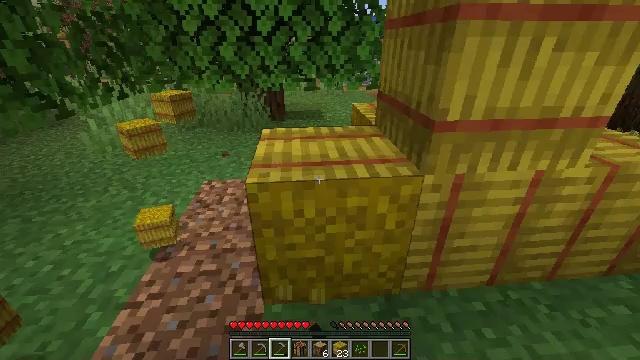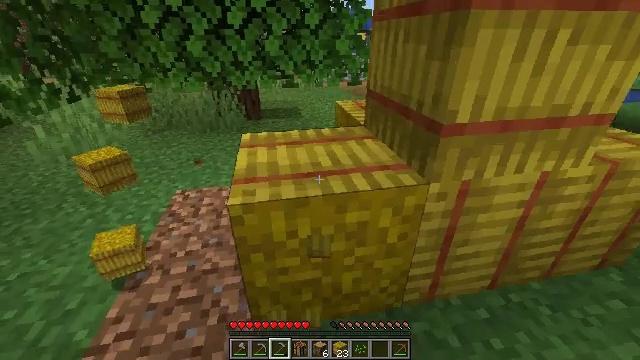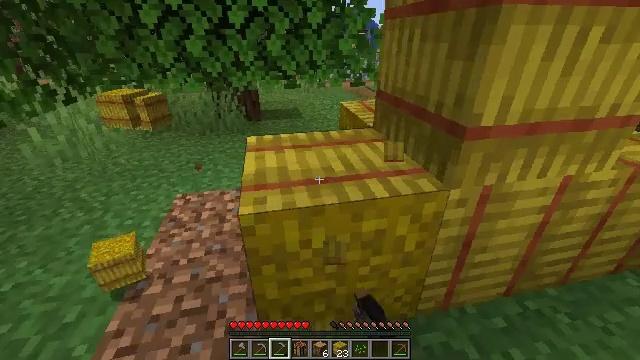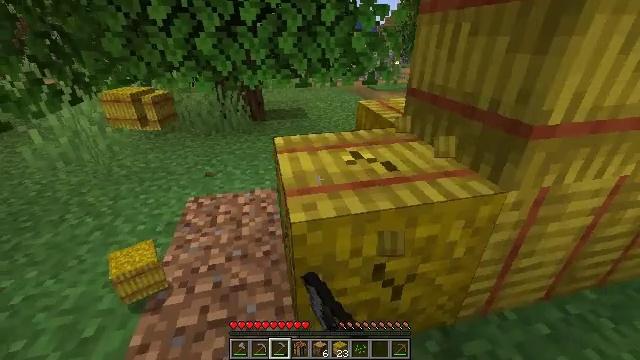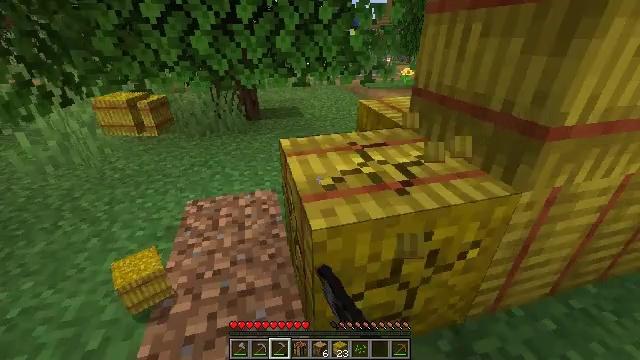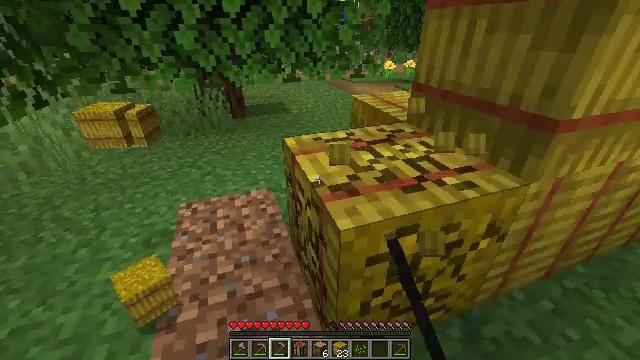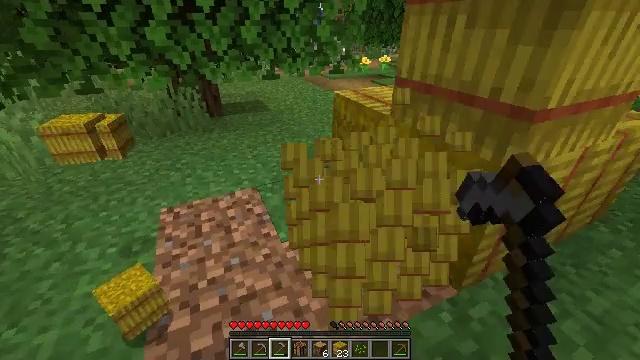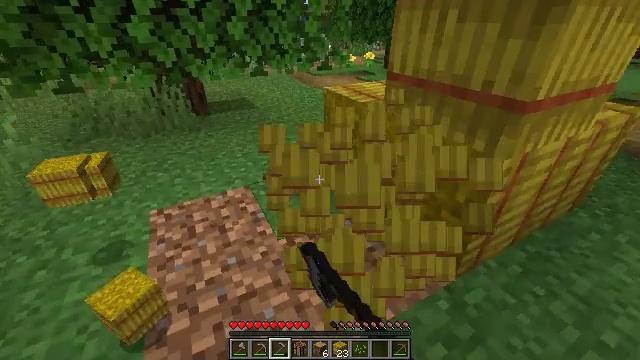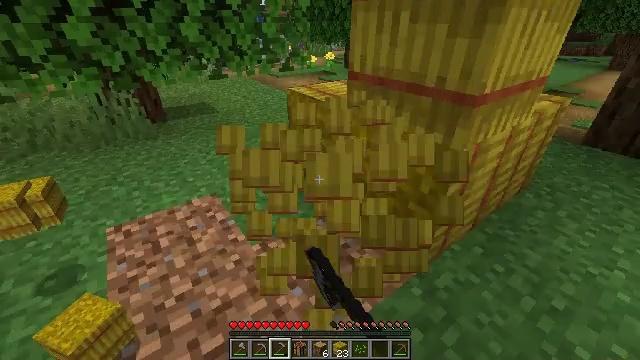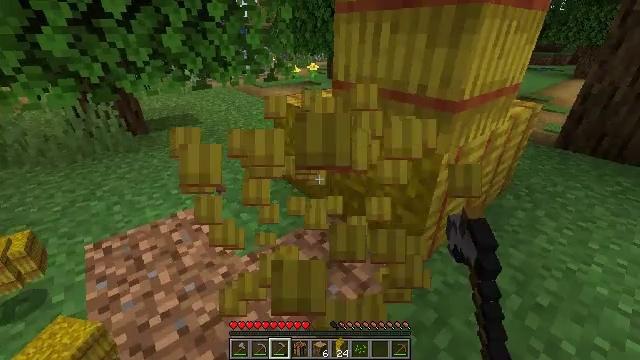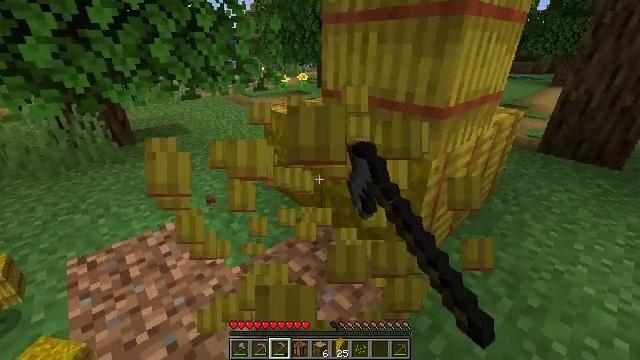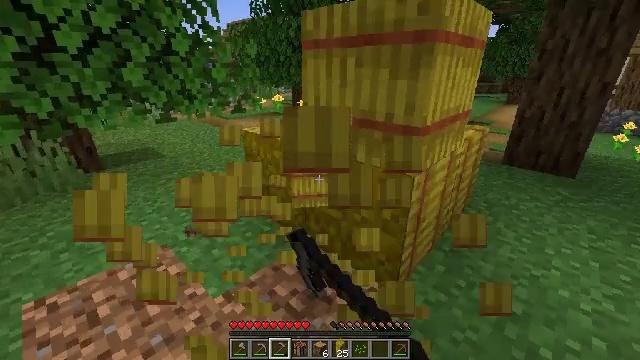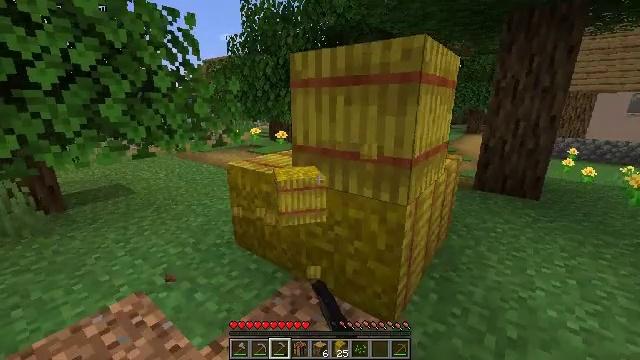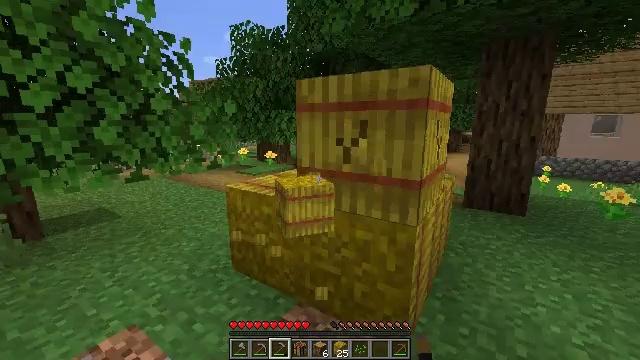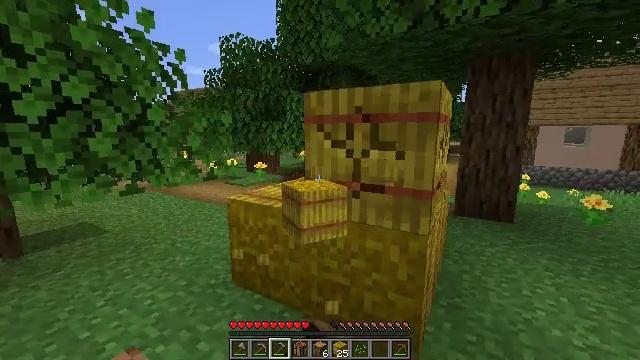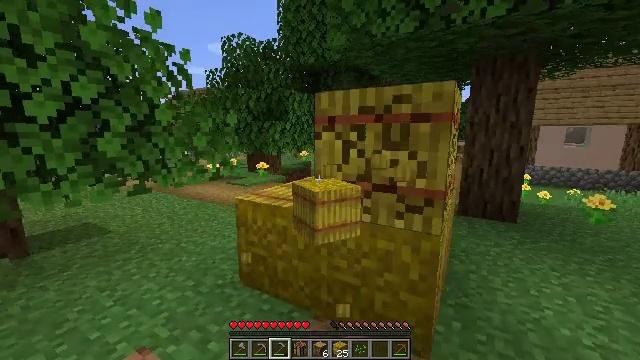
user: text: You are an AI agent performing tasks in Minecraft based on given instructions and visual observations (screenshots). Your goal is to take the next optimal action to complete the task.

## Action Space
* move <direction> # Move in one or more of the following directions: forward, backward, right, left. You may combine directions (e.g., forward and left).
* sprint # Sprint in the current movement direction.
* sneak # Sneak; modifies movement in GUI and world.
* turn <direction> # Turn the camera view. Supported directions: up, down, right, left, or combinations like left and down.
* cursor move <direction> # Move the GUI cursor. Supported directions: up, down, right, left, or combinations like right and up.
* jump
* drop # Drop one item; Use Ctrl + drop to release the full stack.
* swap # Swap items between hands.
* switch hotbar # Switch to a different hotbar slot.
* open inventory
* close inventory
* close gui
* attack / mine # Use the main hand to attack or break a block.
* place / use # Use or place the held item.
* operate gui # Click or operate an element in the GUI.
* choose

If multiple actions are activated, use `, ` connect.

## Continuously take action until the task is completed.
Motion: motion action
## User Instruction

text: Collect a hay block for crafting.
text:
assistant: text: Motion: move forward and move left, turn right and down, attack / mine
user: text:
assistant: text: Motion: move left, attack / mine
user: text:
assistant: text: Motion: move left, turn right, attack / mine
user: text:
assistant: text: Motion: move left, turn right, attack / mine
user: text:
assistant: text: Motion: turn right and down, attack / mine
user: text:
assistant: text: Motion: turn right, attack / mine
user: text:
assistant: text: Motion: turn right, attack / mine
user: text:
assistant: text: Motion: turn right, attack / mine
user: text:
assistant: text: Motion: turn right and up, attack / mine
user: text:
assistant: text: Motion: turn right and up, attack / mine
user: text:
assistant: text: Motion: move left, turn right and up, attack / mine
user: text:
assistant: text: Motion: move left, turn right and up, attack / mine
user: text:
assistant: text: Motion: move left, turn right and up, attack / mine
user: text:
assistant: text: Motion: move left, turn right and up, attack / mine
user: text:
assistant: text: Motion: attack / mine
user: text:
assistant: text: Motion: turn right, attack / mine
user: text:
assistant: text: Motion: turn right, attack / mine
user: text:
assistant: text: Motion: turn right, attack / mine
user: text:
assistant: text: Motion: turn right, attack / mine
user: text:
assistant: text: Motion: attack / mine
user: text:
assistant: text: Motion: turn right and down, attack / mine
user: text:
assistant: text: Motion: turn right and down, attack / mine
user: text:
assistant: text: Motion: turn down, attack / mine
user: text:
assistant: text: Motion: attack / mine
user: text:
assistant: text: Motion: attack / mine
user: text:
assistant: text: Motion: attack / mine
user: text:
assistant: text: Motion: attack / mine
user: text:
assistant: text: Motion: attack / mine
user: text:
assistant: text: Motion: attack / mine
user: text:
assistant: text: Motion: attack / mine